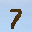
Label: 7